Question: Hoping this is a simple one.
I have a layout that uses a scrollview. This was fine until I wanted to put an image and textview above it then have the scrollview with my edittexts below it.
At the moment I'm getting the following errors:
'''
01-22 20:13:32.228: E/AndroidRuntime(275): FATAL EXCEPTION: main
01-22 20:13:32.228: E/AndroidRuntime(275): java.lang.RuntimeException: Unable to start activity ComponentInfo{com.example.flybase2/com.example.flybase2.addAppointment}: java.lang.RuntimeException: Binary XML file line #26: You must supply a layout_width attribute.
'''
I have tried to change the scroll views width attribute (which i believe that error is pointing too) with no luck.
Here's my XML. Can anyone see what I'm doing wrong?:
'''
<?xml version="1.0" encoding="utf-8"?>
<LinearLayout xmlns:android="http://schemas.android.com/apk/res/android"
android:layout_width="match_parent"
android:layout_height="match_parent" >
<LinearLayout
android:layout_width="match_parent"
android:layout_height="84dp"
android:orientation="horizontal" >
<ImageView
android:id="@+id/imgLink"
android:layout_width="78dp"
android:layout_height="wrap_content"
android:layout_gravity="center_vertical"
android:src="@drawable/viewcon" />
<TextView
android:id="@+id/textView1"
android:layout_width="match_parent"
android:layout_height="75dp"
android:gravity="center"
android:text="Appointments"
android:textAppearance="?android:attr/textAppearanceLarge"
android:textSize="35sp" />
</LinearLayout>
\ERROR: On width attribute
<ScrollView
android:layout_width="match_parent"
android:layout_height="match_parent" >
<TextView
android:id="@+id/textView1"
android:layout_width="wrap_content"
android:layout_height="wrap_content"
android:text="Name:"
android:textAppearance="?android:attr/textAppearanceMedium" />
<EditText
android:id="@+id/inputAppName"
android:layout_width="match_parent"
android:layout_height="wrap_content"
android:ems="10" >
<requestFocus />
</EditText>
<TextView
android:id="@+id/textView2"
android:layout_width="wrap_content"
android:layout_height="wrap_content"
android:text="Appointment Type:"
android:textAppearance="?android:attr/textAppearanceMedium" />
<Spinner
android:id="@+id/spinner1"
android:layout_width="match_parent"
android:layout_height="wrap_content" />
<TextView
android:id="@+id/textView3"
android:layout_width="wrap_content"
android:layout_height="wrap_content"
android:text="Appointment Time:"
android:textAppearance="?android:attr/textAppearanceMedium" />
<TimePicker
android:id="@+id/timePicker1"
android:layout_width="match_parent"
android:layout_height="wrap_content" />
<TextView
android:id="@+id/textView4"
android:layout_width="wrap_content"
android:layout_height="wrap_content"
android:text="Appointment Time:"
android:textAppearance="?android:attr/textAppearanceMedium" />
<DatePicker
android:id="@+id/datePicker1"
android:layout_width="match_parent"
android:layout_height="wrap_content" />
<TextView
android:id="@+id/textView5"
android:layout_width="wrap_content"
android:layout_height="wrap_content"
android:text="Comments:"
android:textAppearance="?android:attr/textAppearanceMedium" />
<EditText
android:id="@+id/inputAppCom"
android:layout_width="match_parent"
android:layout_height="wrap_content"
android:ems="10" />
<TextView
android:id="@+id/textView6"
android:layout_width="wrap_content"
android:layout_height="wrap_content"
android:text="Set Appointment Date Alarm:"
android:textAppearance="?android:attr/textAppearanceMedium" />
<ToggleButton
android:id="@+id/toggleButton1"
android:layout_width="match_parent"
android:layout_height="wrap_content"
android:text="ToggleButton"
android:textOff="Alarm Off"
android:textOn="Alarm On" />
<TextView
android:id="@+id/textView7"
android:layout_width="wrap_content"
android:layout_height="wrap_content"
android:text="Add Appointment"
android:textAppearance="?android:attr/textAppearanceMedium" />
<Button
android:id="@+id/btnAddAppointment"
android:layout_width="match_parent"
android:layout_height="wrap_content"
android:text="Add" />
</ScrollView>
</LinearLayout>
'''
EDIT:

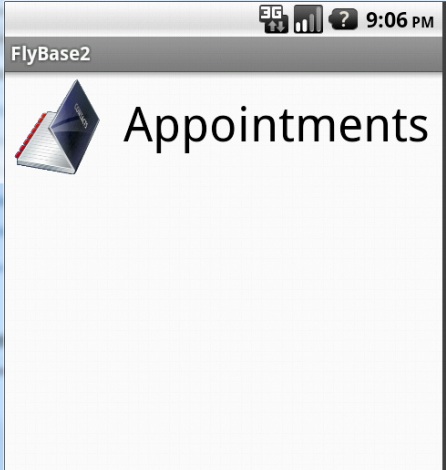
Answer: You can only set one child layout to a ScrollView. I don't know why it's showing you that you didn't set 'android:layout_width' attribute, but your problem is definitely that you have multiple child views in your ScrollView.
'''
<?xml version="1.0" encoding="utf-8"?>
<LinearLayout xmlns:android="http://schemas.android.com/apk/res/android"
android:layout_width="match_parent"
android:layout_height="match_parent"
android:orientation="vertical" >
<LinearLayout
android:layout_width="match_parent"
android:layout_height="84dp"
android:orientation="horizontal" >
<ImageView
android:id="@+id/imgLink"
android:layout_width="78dp"
android:layout_height="wrap_content"
android:layout_gravity="center_vertical"
android:src="@drawable/viewcon" />
<TextView
android:id="@+id/textView1"
android:layout_width="match_parent"
android:layout_height="75dp"
android:gravity="center"
android:text="Appointments"
android:textAppearance="?android:attr/textAppearanceLarge"
android:textSize="35sp" />
</LinearLayout>
<ScrollView
android:layout_width="match_parent"
android:layout_height="match_parent" >
<LinearLayout
android:layout_width="match_parent"
android:layout_height="wrap_content"
android:orientation="vertical" >
<TextView
android:id="@+id/textView1"
android:layout_width="wrap_content"
android:layout_height="wrap_content"
android:text="Name:"
android:textAppearance="?android:attr/textAppearanceMedium" />
<EditText
android:id="@+id/inputAppName"
android:layout_width="match_parent"
android:layout_height="wrap_content"
android:ems="10" >
<requestFocus />
</EditText>
<TextView
android:id="@+id/textView2"
android:layout_width="wrap_content"
android:layout_height="wrap_content"
android:text="Appointment Type:"
android:textAppearance="?android:attr/textAppearanceMedium" />
<Spinner
android:id="@+id/spinner1"
android:layout_width="match_parent"
android:layout_height="wrap_content" />
<TextView
android:id="@+id/textView3"
android:layout_width="wrap_content"
android:layout_height="wrap_content"
android:text="Appointment Time:"
android:textAppearance="?android:attr/textAppearanceMedium" />
<TimePicker
android:id="@+id/timePicker1"
android:layout_width="match_parent"
android:layout_height="wrap_content" />
<TextView
android:id="@+id/textView4"
android:layout_width="wrap_content"
android:layout_height="wrap_content"
android:text="Appointment Time:"
android:textAppearance="?android:attr/textAppearanceMedium" />
<DatePicker
android:id="@+id/datePicker1"
android:layout_width="match_parent"
android:layout_height="wrap_content" />
<TextView
android:id="@+id/textView5"
android:layout_width="wrap_content"
android:layout_height="wrap_content"
android:text="Comments:"
android:textAppearance="?android:attr/textAppearanceMedium" />
<EditText
android:id="@+id/inputAppCom"
android:layout_width="match_parent"
android:layout_height="wrap_content"
android:ems="10" />
<TextView
android:id="@+id/textView6"
android:layout_width="wrap_content"
android:layout_height="wrap_content"
android:text="Set Appointment Date Alarm:"
android:textAppearance="?android:attr/textAppearanceMedium" />
<ToggleButton
android:id="@+id/toggleButton1"
android:layout_width="match_parent"
android:layout_height="wrap_content"
android:text="ToggleButton"
android:textOff="Alarm Off"
android:textOn="Alarm On" />
<TextView
android:id="@+id/textView7"
android:layout_width="wrap_content"
android:layout_height="wrap_content"
android:text="Add Appointment"
android:textAppearance="?android:attr/textAppearanceMedium" />
<Button
android:id="@+id/btnAddAppointment"
android:layout_width="match_parent"
android:layout_height="wrap_content"
android:text="Add" />
</LinearLayout>
</ScrollView>
</LinearLayout>
'''